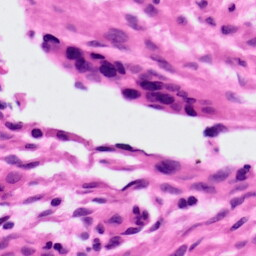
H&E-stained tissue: Ovarian